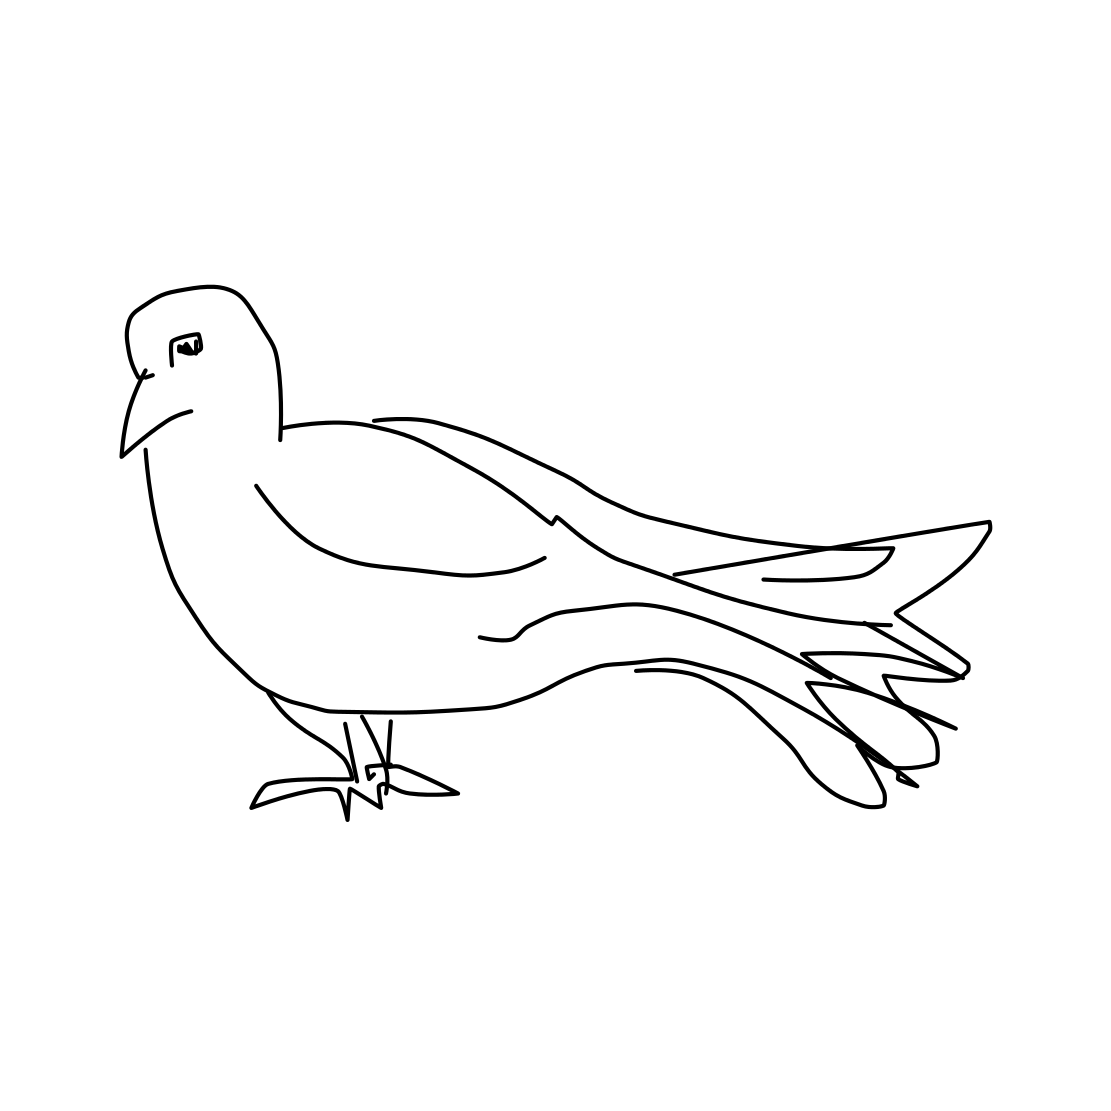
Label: pigeon